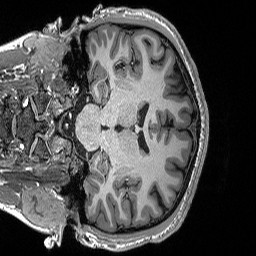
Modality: T1w
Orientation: coronal
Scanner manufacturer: siemens
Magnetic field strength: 3 T
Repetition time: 2.3 s
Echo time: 0.00298 s